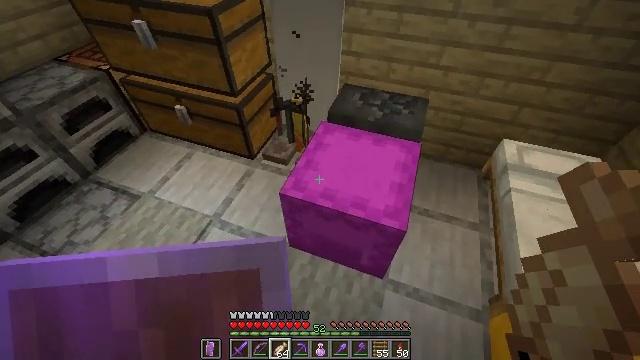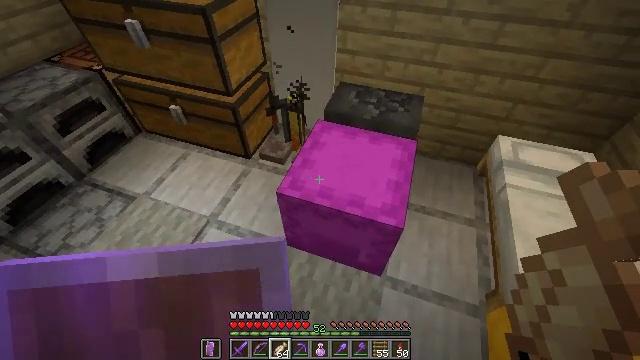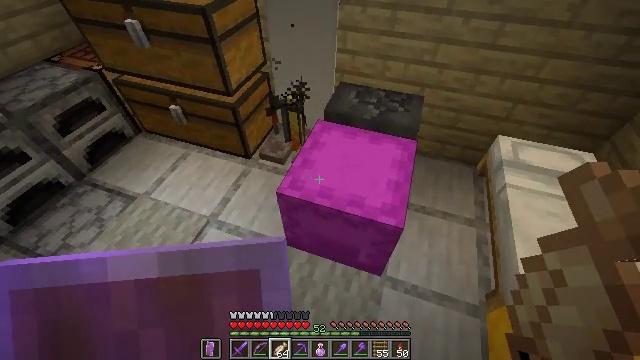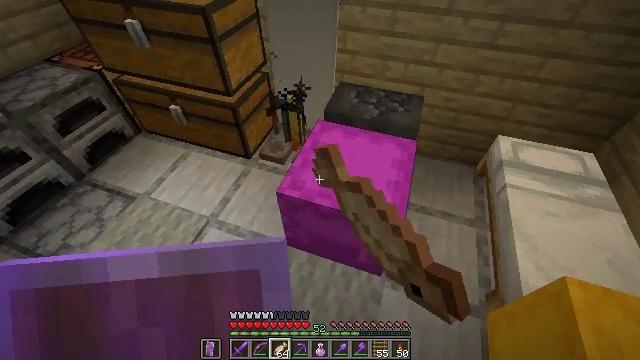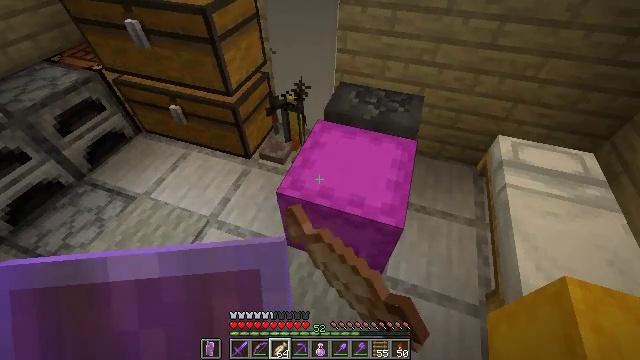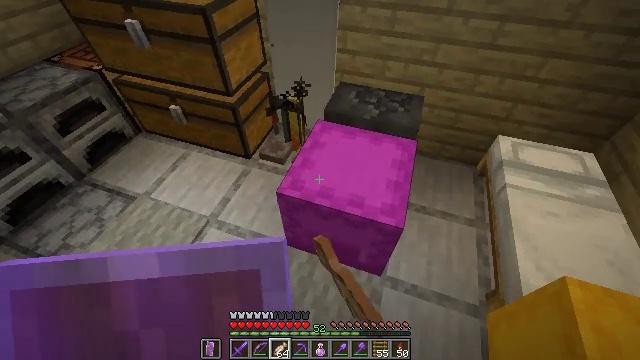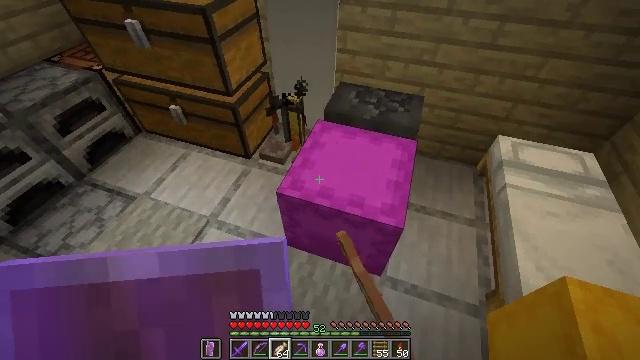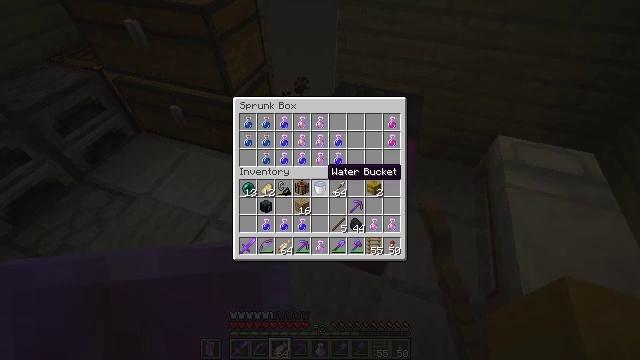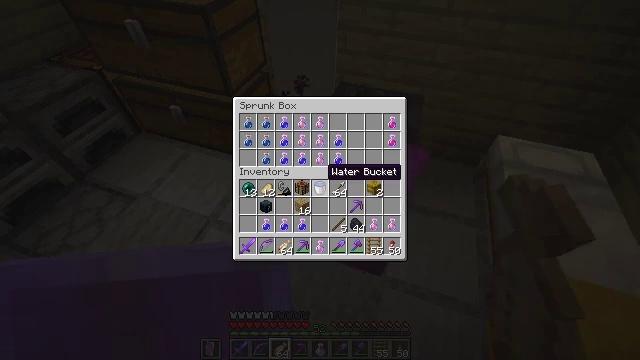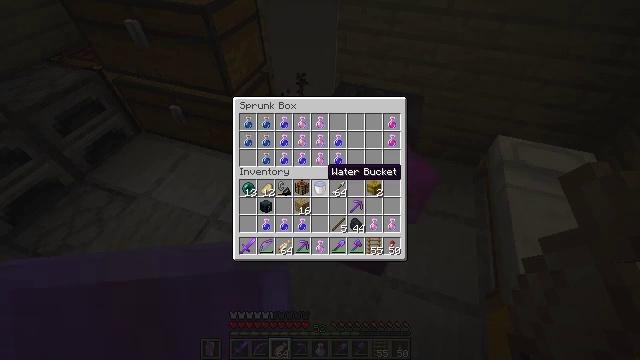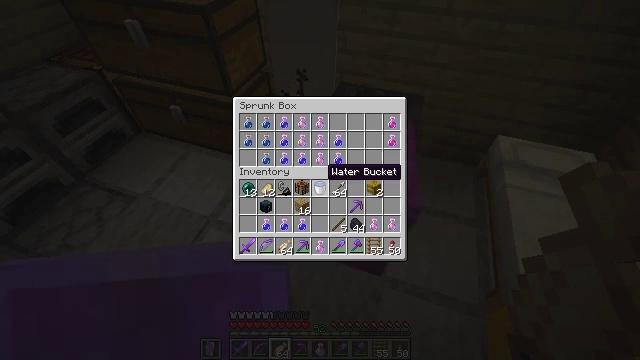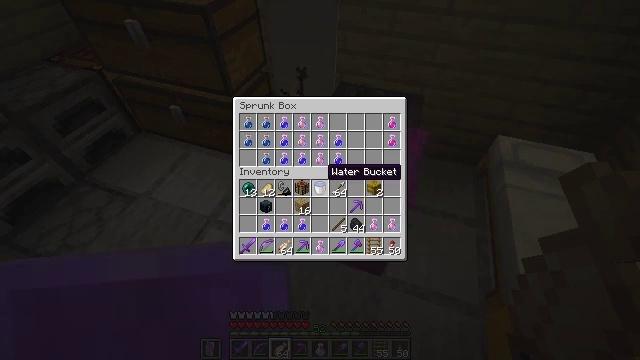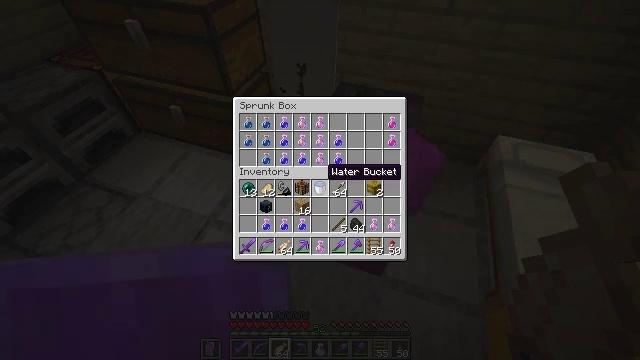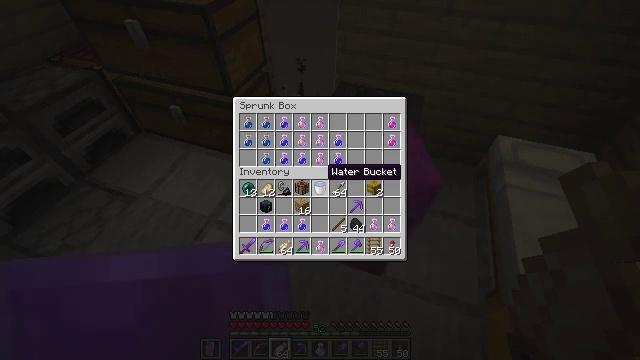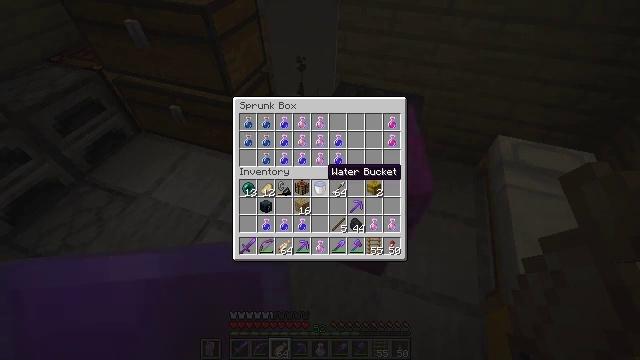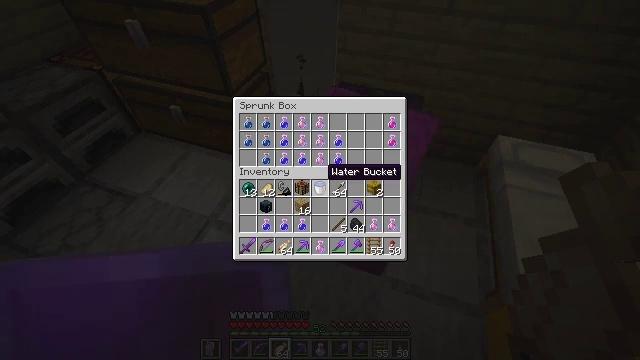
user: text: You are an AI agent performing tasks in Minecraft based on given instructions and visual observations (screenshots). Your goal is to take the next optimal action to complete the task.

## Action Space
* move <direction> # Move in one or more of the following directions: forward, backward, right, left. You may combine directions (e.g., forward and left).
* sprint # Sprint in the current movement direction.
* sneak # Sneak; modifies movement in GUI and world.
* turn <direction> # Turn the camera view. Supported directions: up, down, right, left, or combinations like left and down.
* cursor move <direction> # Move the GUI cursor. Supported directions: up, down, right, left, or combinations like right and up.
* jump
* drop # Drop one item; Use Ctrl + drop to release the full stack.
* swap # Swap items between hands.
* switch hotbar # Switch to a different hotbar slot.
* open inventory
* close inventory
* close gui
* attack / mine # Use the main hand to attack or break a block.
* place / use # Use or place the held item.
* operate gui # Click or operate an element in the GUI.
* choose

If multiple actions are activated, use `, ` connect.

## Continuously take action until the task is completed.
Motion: motion action
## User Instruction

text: Gather the magenta shulker box from the ground.
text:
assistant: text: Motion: turn right
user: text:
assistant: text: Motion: use / place
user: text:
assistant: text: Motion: use / place
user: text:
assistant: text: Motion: use / place
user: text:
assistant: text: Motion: no_op
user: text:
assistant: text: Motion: no_op
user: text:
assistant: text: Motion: no_op
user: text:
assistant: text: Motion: no_op
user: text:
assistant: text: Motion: no_op
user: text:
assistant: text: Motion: no_op
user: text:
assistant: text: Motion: no_op
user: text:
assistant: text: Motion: no_op
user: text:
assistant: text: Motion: no_op
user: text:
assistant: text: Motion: no_op
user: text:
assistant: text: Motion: no_op
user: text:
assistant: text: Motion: turn left and down
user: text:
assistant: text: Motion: turn left and down
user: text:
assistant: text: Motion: no_op
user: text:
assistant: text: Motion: turn left
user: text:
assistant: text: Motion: turn left
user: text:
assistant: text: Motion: sneak
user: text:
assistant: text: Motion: sneak
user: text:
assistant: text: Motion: sneak
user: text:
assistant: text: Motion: sneak, turn left
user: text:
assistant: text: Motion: sneak
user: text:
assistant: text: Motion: sneak
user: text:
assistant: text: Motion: sneak
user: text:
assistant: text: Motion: sneak
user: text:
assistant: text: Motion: sneak
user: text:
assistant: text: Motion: sneak